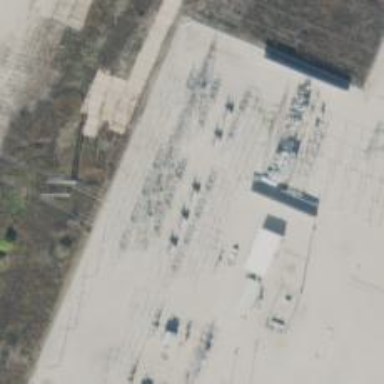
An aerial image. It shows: Switch for power supply.